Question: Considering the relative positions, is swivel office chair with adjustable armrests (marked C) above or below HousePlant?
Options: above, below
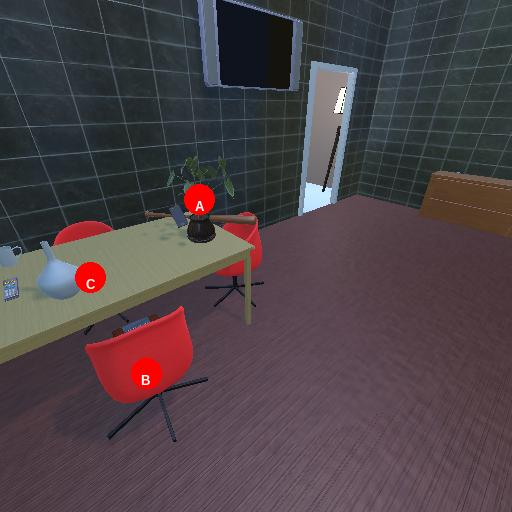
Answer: above